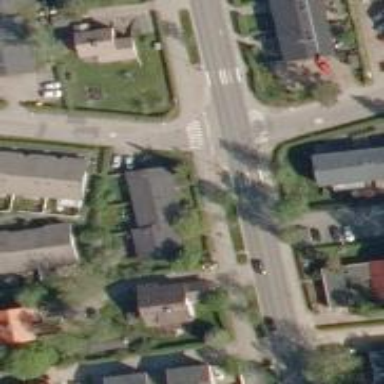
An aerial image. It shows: Uncontrolled road crossing.